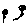
Label: flower